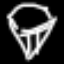
Label: diamond